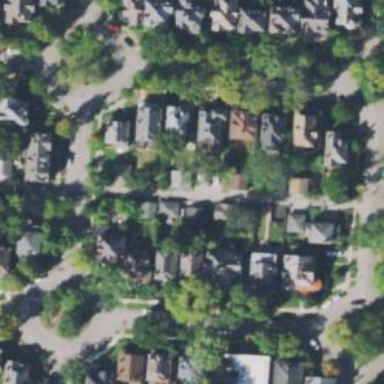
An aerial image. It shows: Neighborhood.